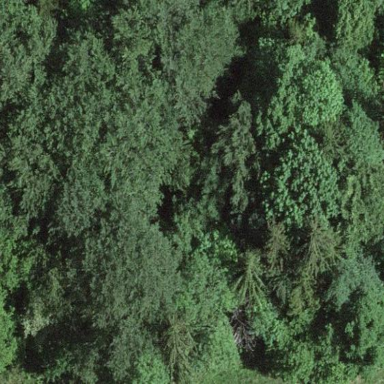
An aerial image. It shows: Forest area.